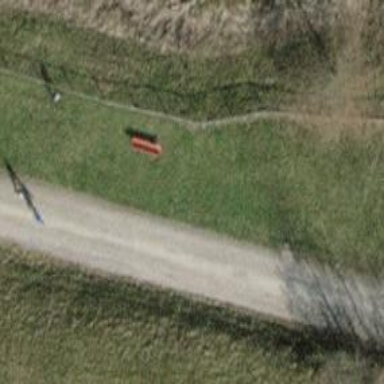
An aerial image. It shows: Bench for seating.